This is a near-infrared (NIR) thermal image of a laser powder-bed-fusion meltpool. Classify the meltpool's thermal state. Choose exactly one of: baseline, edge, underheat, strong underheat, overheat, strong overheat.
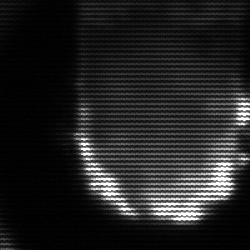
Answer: baseline